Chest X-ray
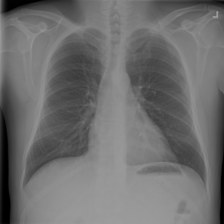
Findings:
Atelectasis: negative
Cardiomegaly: negative
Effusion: negative
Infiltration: negative
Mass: negative
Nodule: negative
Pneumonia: negative
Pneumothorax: negative
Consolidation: negative
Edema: negative
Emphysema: negative
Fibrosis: negative
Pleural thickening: negative
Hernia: negative